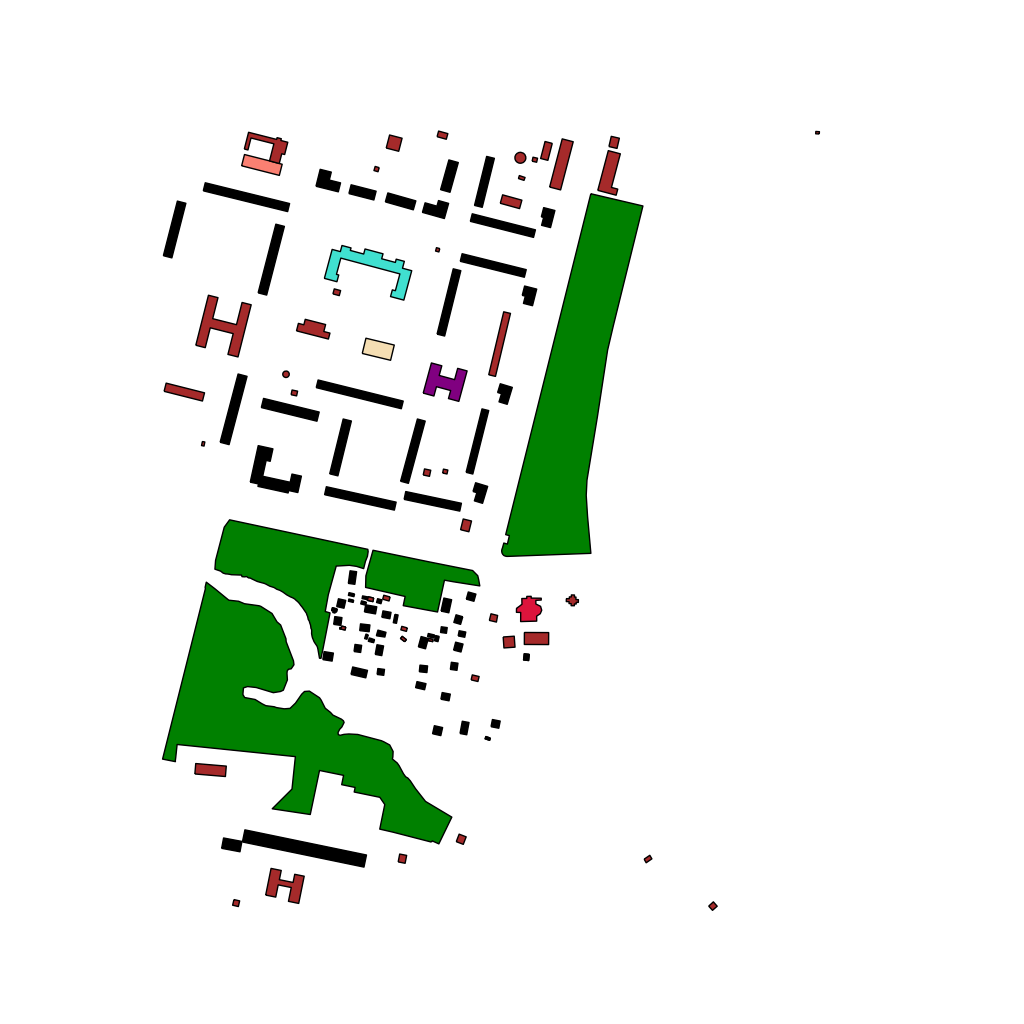
Tags: overhead vector_map, business, industrial, recreation, residential, modern, soviet, high_rise, individual_rise, low_rise, medium_rise, density_4, Ambulance, Building, Church, Facility, Hotel, Kidsart, Kinder, Park, 1.0 km²